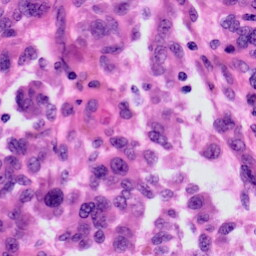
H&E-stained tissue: Skin